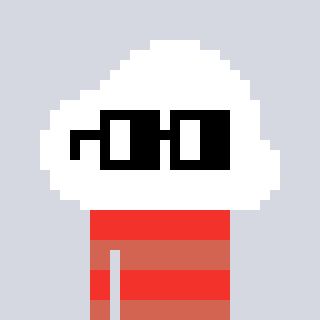
a pixel art character with square black glasses, a cloud-shaped head and a peachy-colored body on a cool background